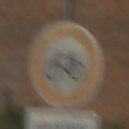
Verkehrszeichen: VerbotRadverkehr
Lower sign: ZeitangabenMitBeschraenkungAufWochentage7
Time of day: MorningAfternoon
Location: Outdoor (Suburban)
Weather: PartlyCloudy
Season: NotSpecified
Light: Natural